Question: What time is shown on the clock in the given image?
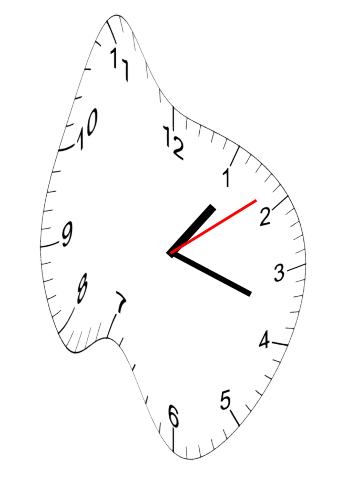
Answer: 01:18:09